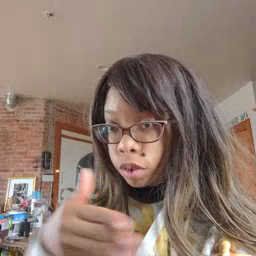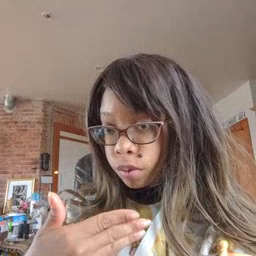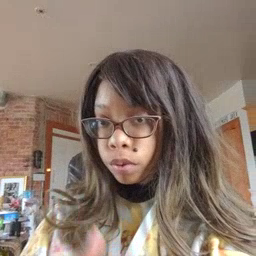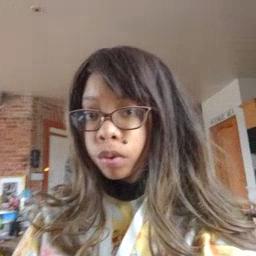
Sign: room